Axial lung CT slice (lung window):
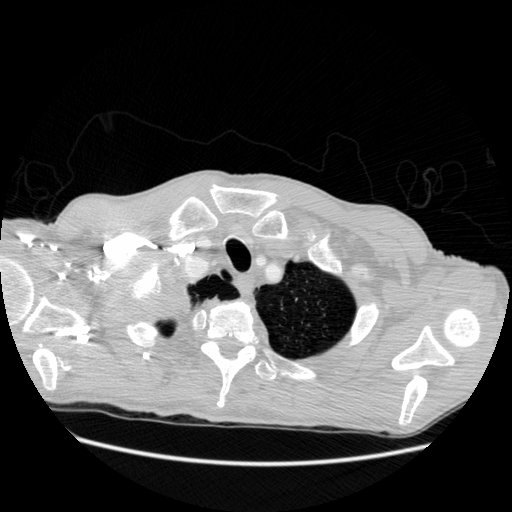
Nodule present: no